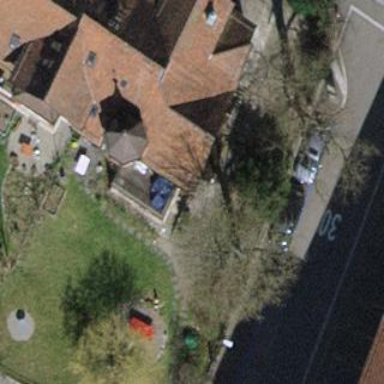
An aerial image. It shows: Gabled roof on building that houses apartments.